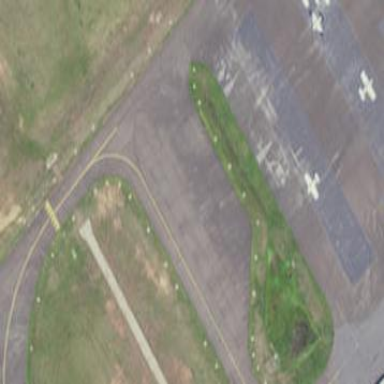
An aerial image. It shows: Apron at the airport.